Question: I have a parameter which I am passing as 'querystring' to the page 'URL'.Before passing the value as 'querystring' I am encrypting the value. However the encrypted value sometimes contains the '+' in the 'querystring'. I know it has special meaning in the 'URL'. So I used 'Server.UrlEncode(encryptedvalue)' to make it safe. But however when I get the 'Querystring' only the '+' is getting evaluated before decoding the 'URL'.
Here is code to Generate the query-string,
'''
var result = Server.UrlEncode(this.UserSecurity.Encrypt<string>(value));
'''
after this value of querystring(result) is '+' becomes '%2b' as expected
'''
querystringvalue = "R3oQCPn%2bNVV4P0aL0LAZEL6Og1%2bQ2vOJJDJCSTY6WXE%3d"
'''
I have No control over 'Encryption' method so I can not change in there.
So when I access at the redirected page I get,
1) When I don't use 'UrlDecode' then '+' becomes ''
'''
querystringvalue = "R3oQCPn NVV4P0aL0LAZEL6Og1 Q2vOJJDJCSTY6WXE="
'''
2) When I use the 'UrlDecode' then still '+' becomes ''
'''
querystringvalue = "R3oQCPn NVV4P0aL0LAZEL6Og1 Q2vOJJDJCSTY6WXE="
'''
3) When I see in watch window here is strange thing I see,

As you can see there is '+' present in querystring but it getting resolved to ''.
So my question is,
1) Why the '%3d' not resolved to the '=' but the '%2b' resolved to '+' ?
2) And what Can I do to resolve this issue ? Because the '%2b' resolving to '+' and then to '' giving me wrong decrypted value and some times format exception.
After generating the 'result' I am directly attaching it to the URL without any further process as '"page.aspx?taskid="+result'
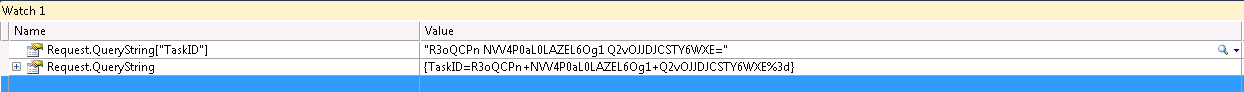
Answer: I am going to go out on a limb here and assume you are using BASE64 to encode the encrypted data, perhaps using 'Convert.ToBase64String'.
Are you able to modify the 'Encrypt' function? If so, try encoding the bytes using 'HttpServerUtility.UrlTokenEncode':
<URL>
To convert back to a 'byte[]' use the symmetric 'HttpServerUtility.UrlTokenDecode' method.
<URL>
This would allow you to safely pass the token in a URL. Is this an option for you?